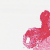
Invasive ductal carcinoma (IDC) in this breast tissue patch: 0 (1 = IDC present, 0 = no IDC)